Question: I have 'Gridview' but some daha is two or three line. (more than one)

How can i show all daha is one line?
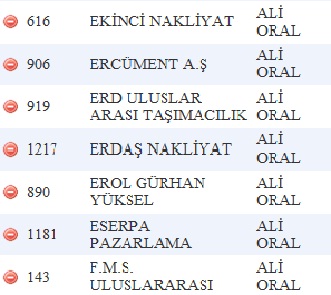
Answer: You need to give width to your columns.
Take a look at <URL>